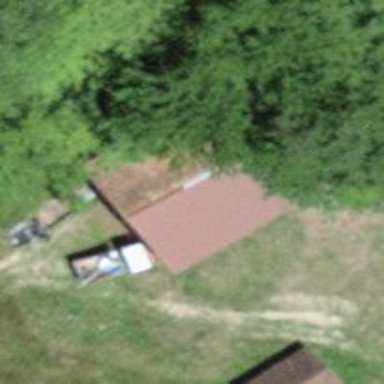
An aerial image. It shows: Barn.